Question: Can anyone help in bending view to achieve following effect. I am using custom view group and i want to manipulate the Canvas to achieve following effect, can anyone help me please.
Thanks

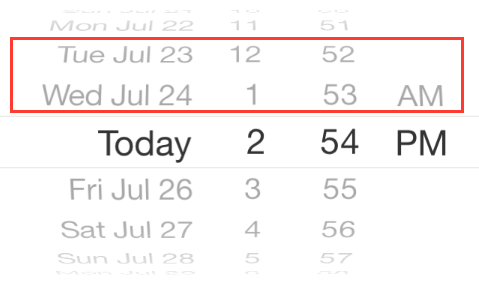
Answer: you need to know:
<URL>
<URL>
And here is a great project:
<URL> ,which implement the effect you want.